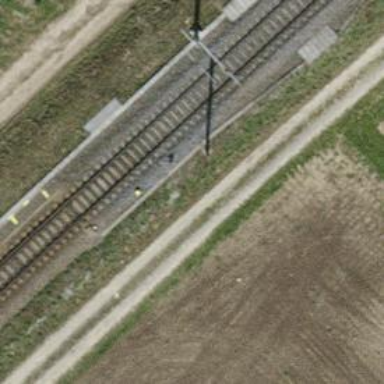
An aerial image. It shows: Railway signal.